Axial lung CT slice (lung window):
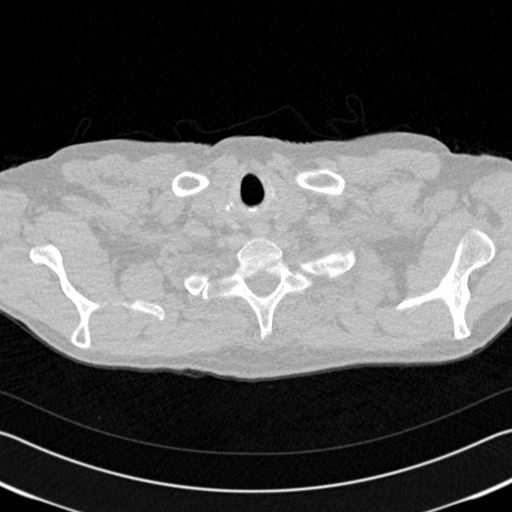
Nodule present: no